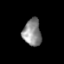
Tissue: lung
Cell type: Epithelial cells
Senescence score: 0.2124
Nuclear area (px): 483
Mean DAPI intensity: 138.957